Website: macys
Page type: billing-address
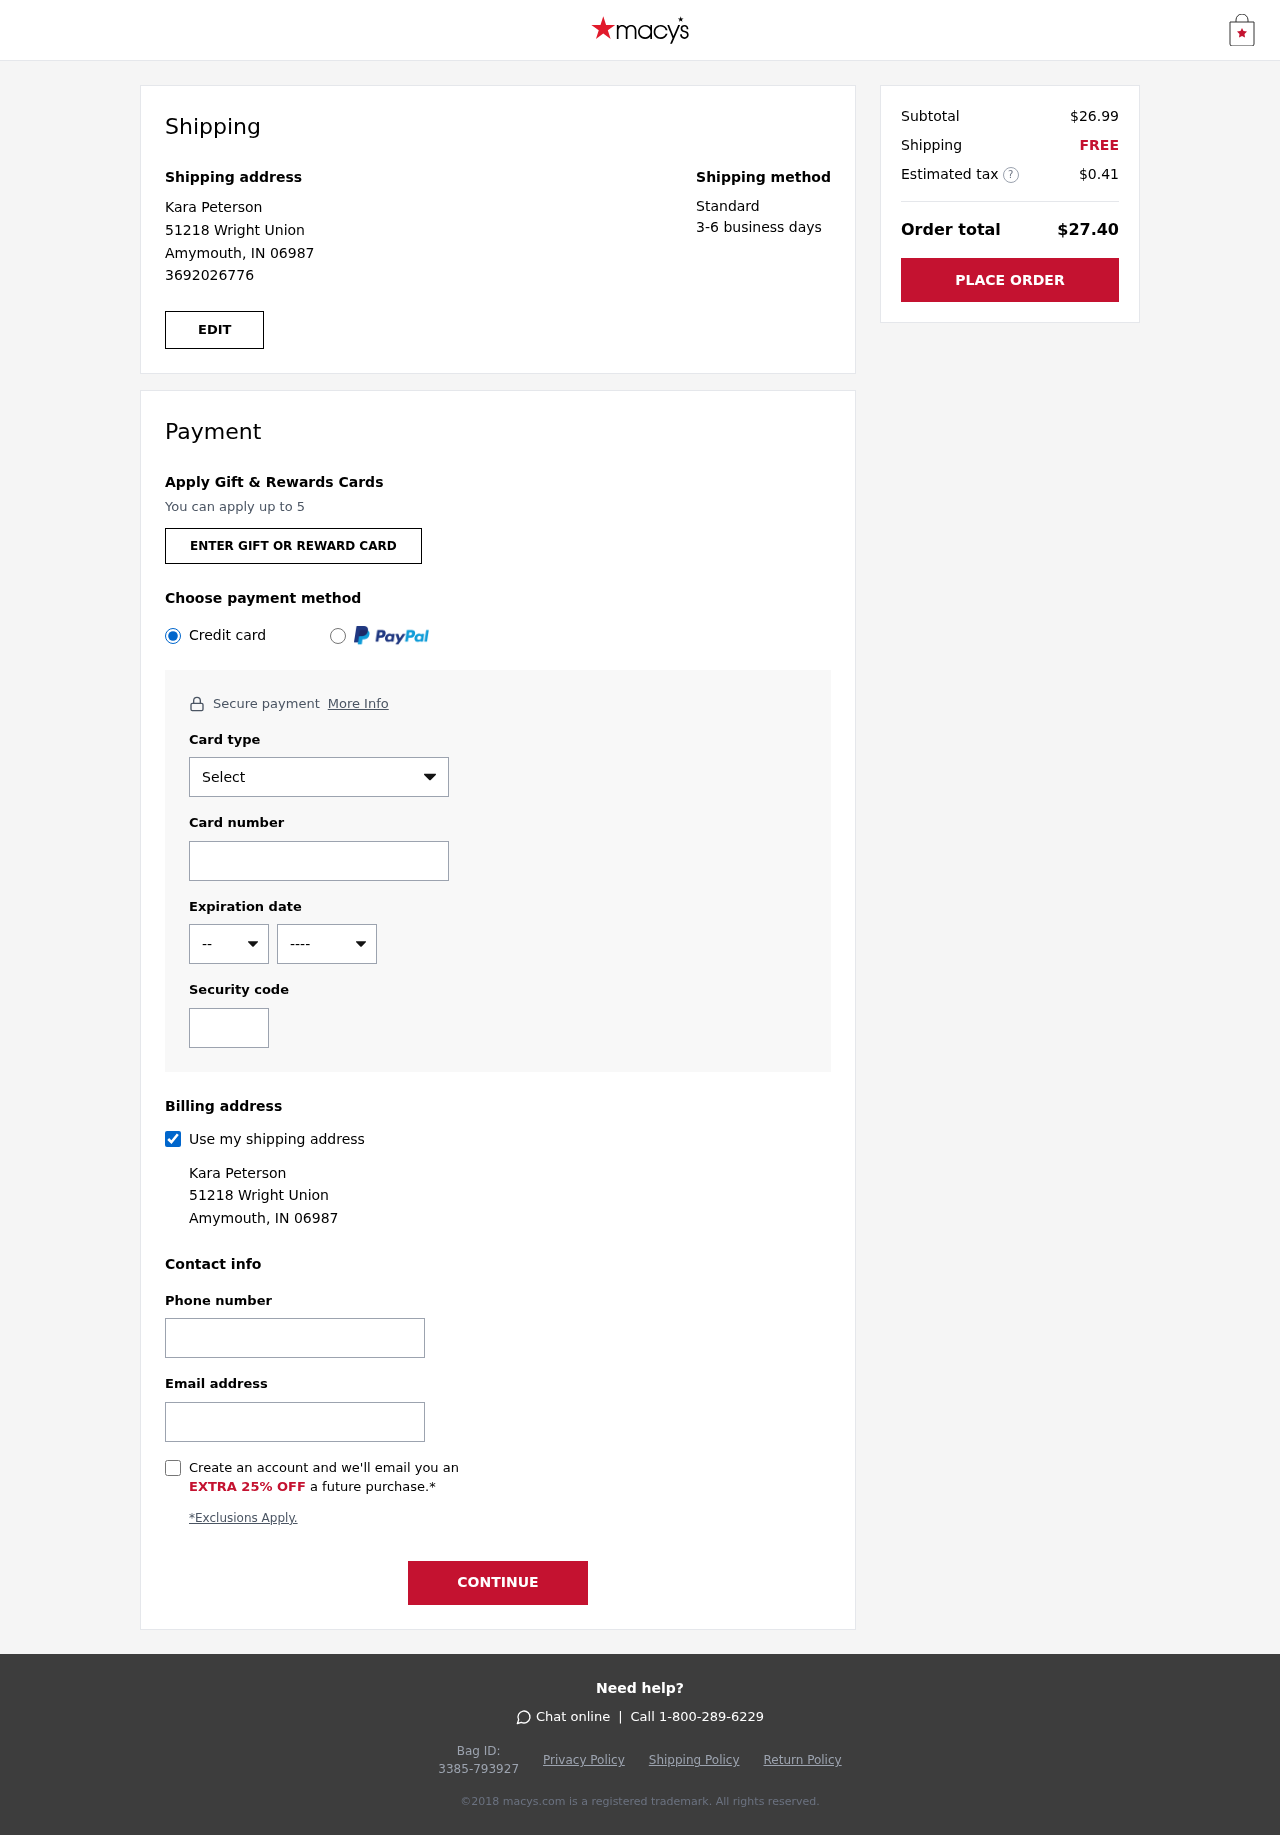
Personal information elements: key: PII_CARD_CVV
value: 614
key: PII_CARD_EXPIRY_MONTH
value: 07
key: PII_CARD_EXPIRY_YEAR
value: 28
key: PII_CARD_NUMBER
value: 4649 8211 9332 5998
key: PII_CARD_TYPE
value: Visa
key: PII_EMAIL
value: karapeterson@hotmail.com
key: PII_FULLNAME
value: Kara Peterson
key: PII_PHONE
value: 3692026776
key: PII_STREET
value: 51218 Wright Union
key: PII_CITY_STATE_ZIP
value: Amymouth, IN 06987
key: PII_FIRSTNAME
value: Kara
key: PII_LASTNAME
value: Peterson
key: PII_FULLNAME2
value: Kara Peterson
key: PII_FULLNAME3
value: Kara Peterson
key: PII_FIRSTNAME2
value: Kara
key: PII_FIRSTNAME3
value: Kara
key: PII_LASTNAME2
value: Peterson
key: PII_LASTNAME3
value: Peterson
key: PII_FIRSTNAME_DERIVED
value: Kara
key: PII_LASTNAME_DERIVED
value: Peterson
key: PII_FULLNAME_DERIVED
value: Kara Peterson
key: PII_NAME_FULL_DERIVED
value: Kara Peterson
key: PII_STREET2
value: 51218 Wright Union
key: PII_PHONE2
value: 3692026776
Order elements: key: ORDER_SUBTOTAL
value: $26.99
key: ORDER_SHIPPING_COST
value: FREE
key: ORDER_TAX
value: $0.41
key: ORDER_TOTAL
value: $27.40